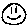
Label: smiley face